Field crop: tomato
Growth stage: 1
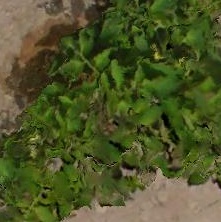
Species: tomato